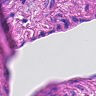
Metastatic tissue present: yes